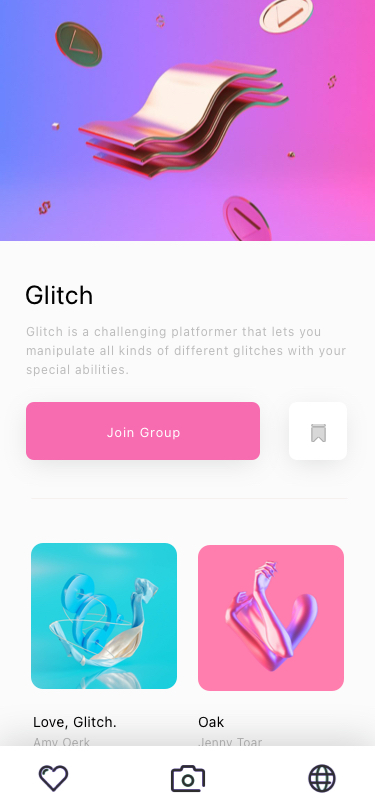
Text in this UI design:
Love, Glitch.
Oak
Amy Oerk
Jenny Toar
Glitch
Glitch is a challenging platformer that lets you manipulate all kinds of different glitches with your special abilities.